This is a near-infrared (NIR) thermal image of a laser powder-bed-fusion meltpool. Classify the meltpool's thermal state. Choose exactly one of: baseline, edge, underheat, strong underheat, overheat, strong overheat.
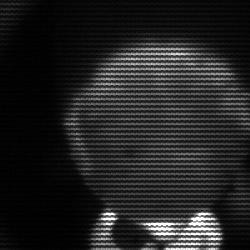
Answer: edge